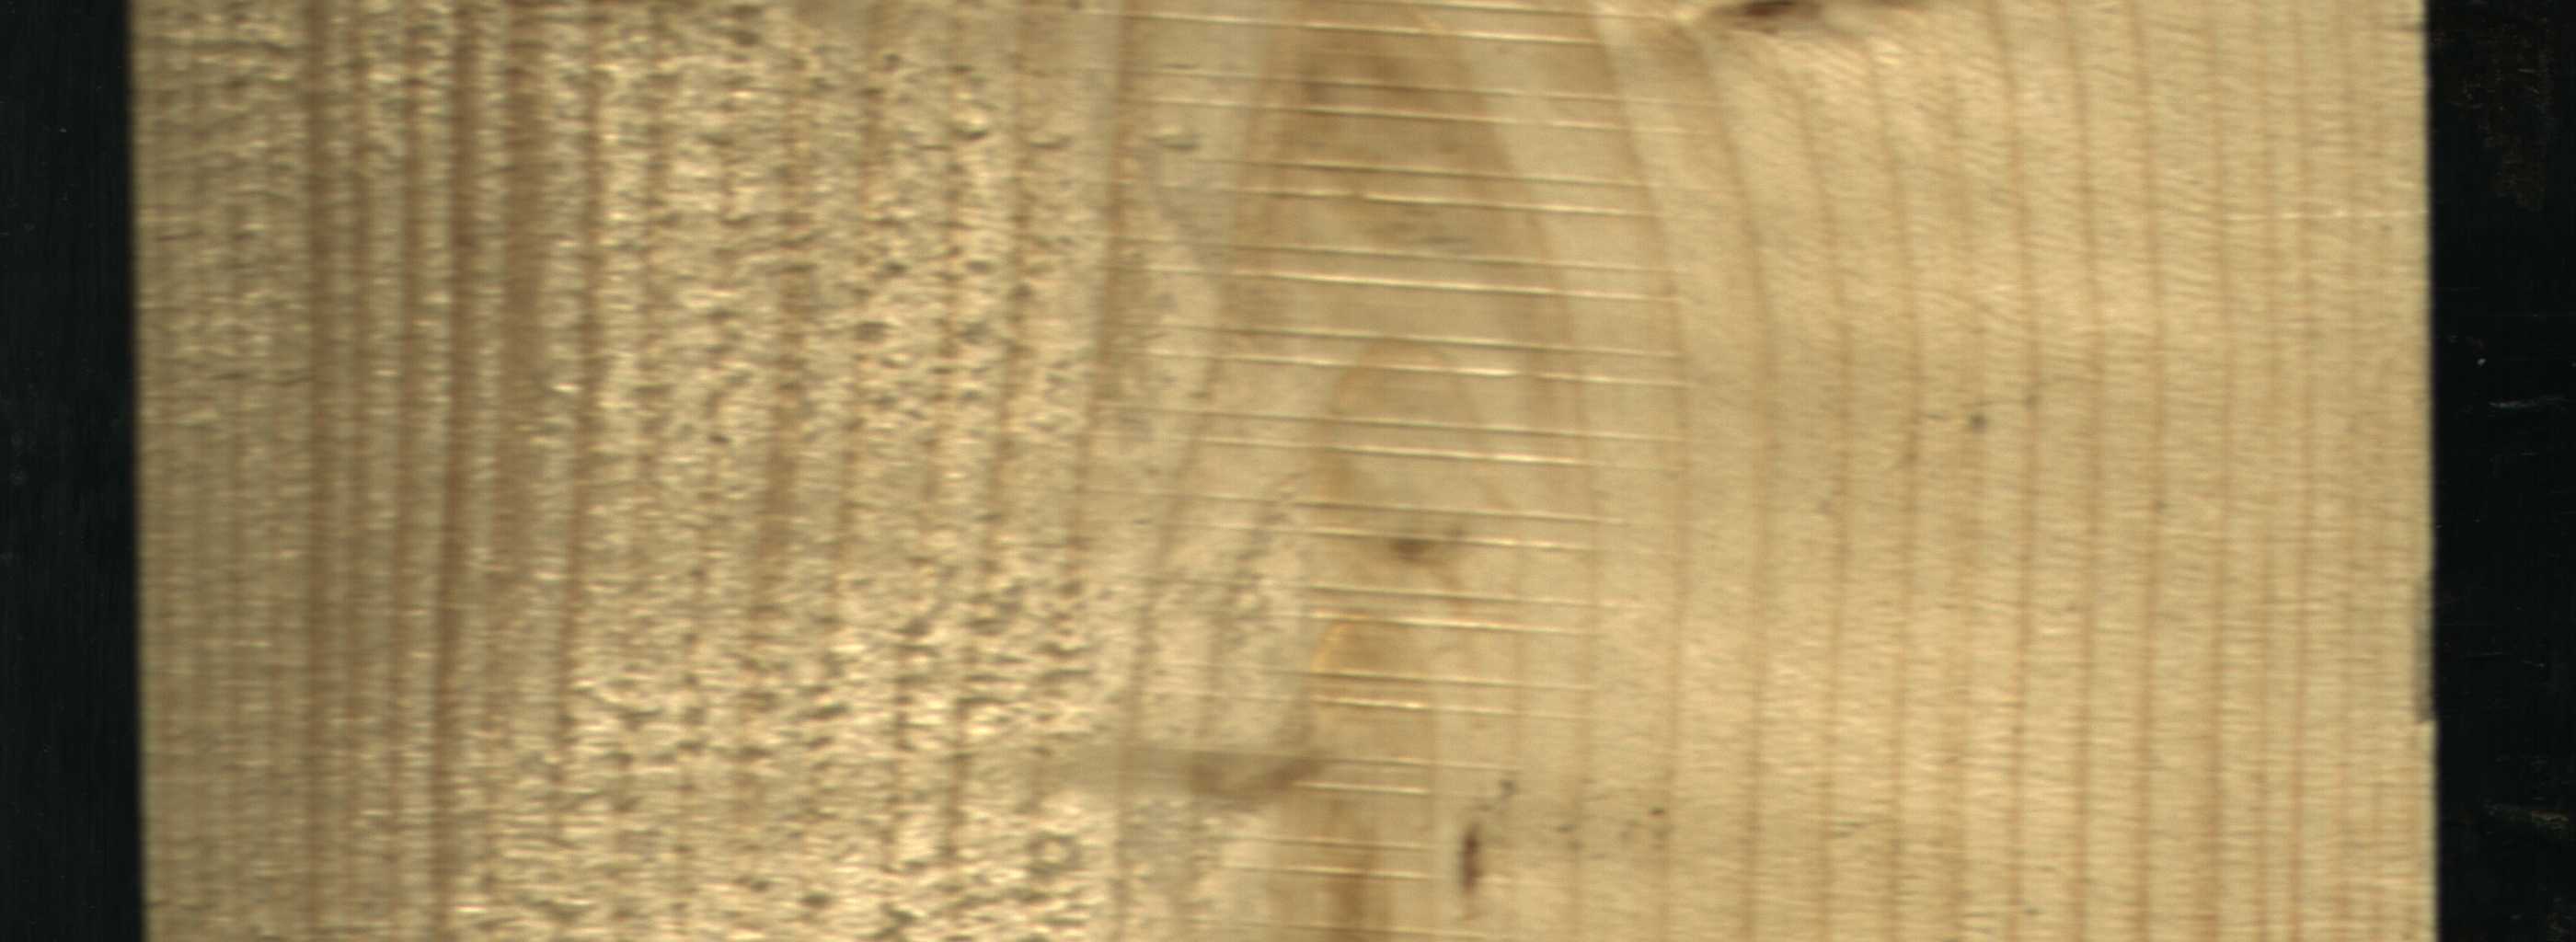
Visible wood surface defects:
Live_Knot